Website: lowes
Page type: order-returns
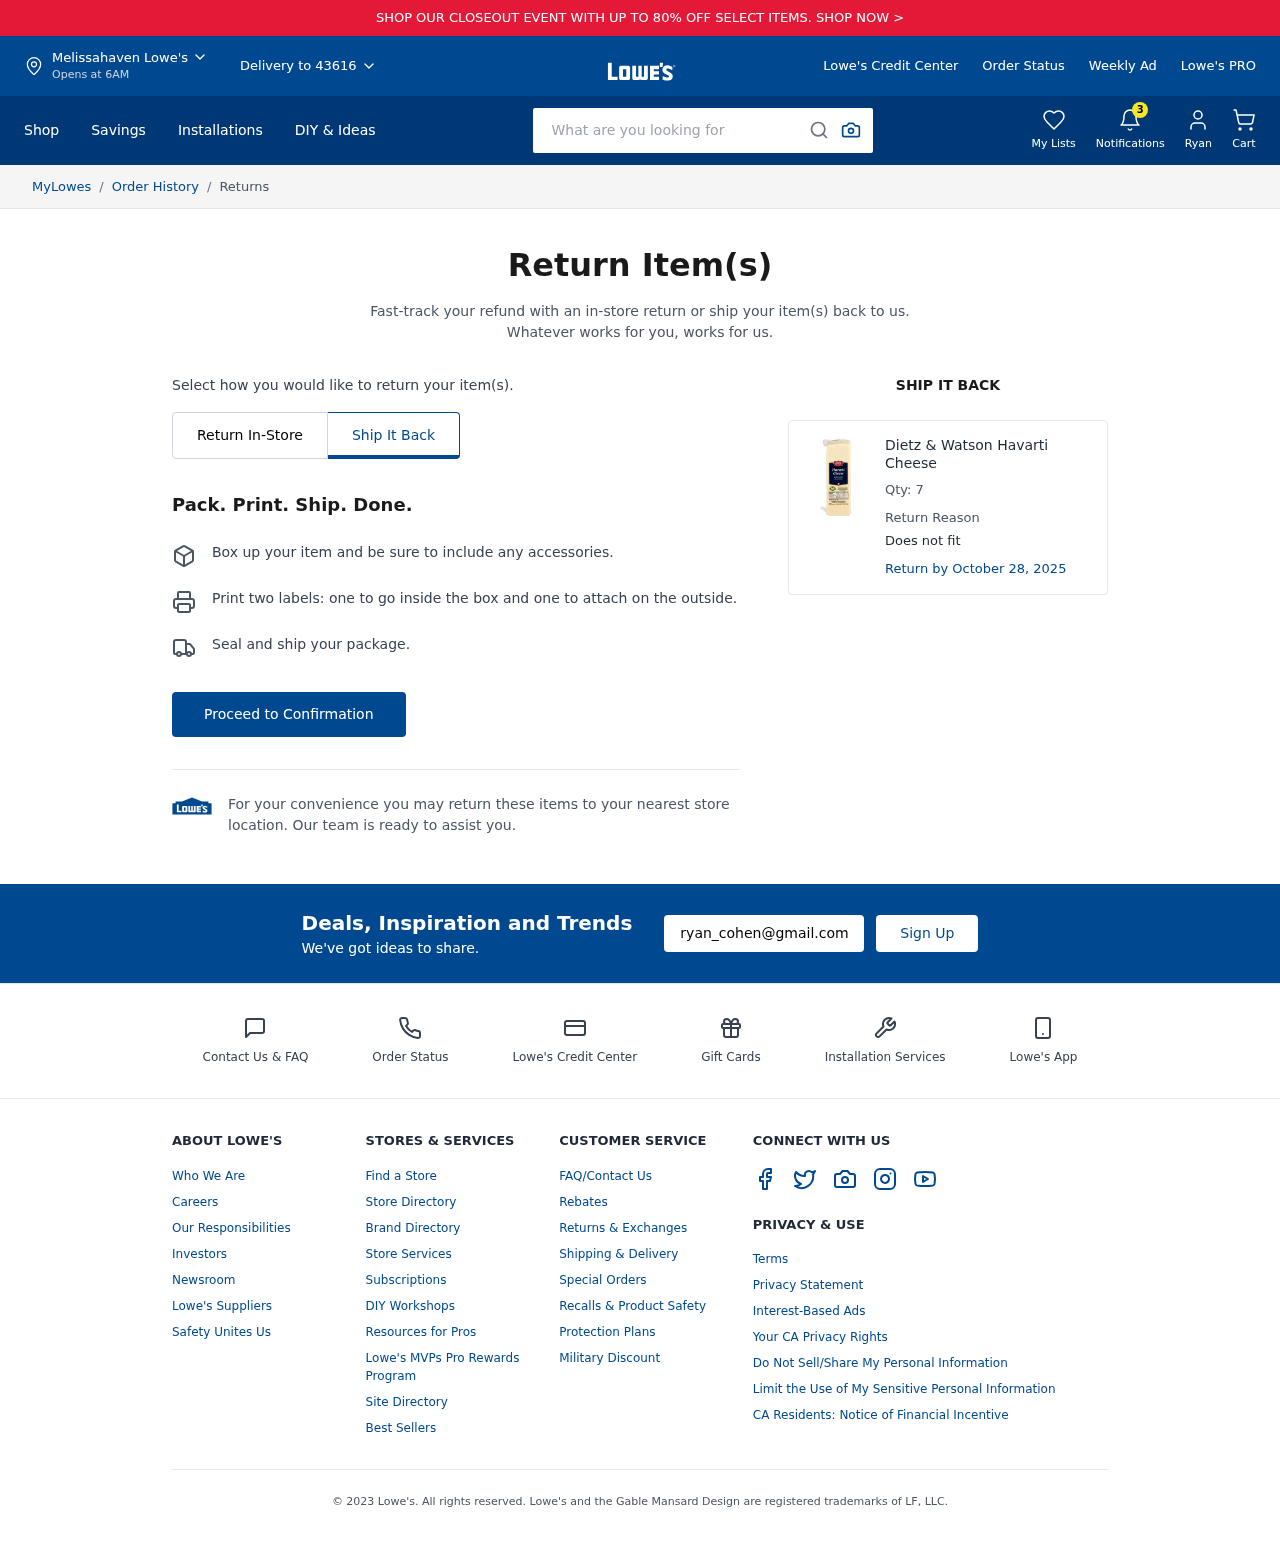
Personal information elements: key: PII_CITY
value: Melissahaven
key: PII_EMAIL
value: ryan_cohen@gmail.com
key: PII_FIRSTNAME
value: Ryan
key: PII_POSTCODE
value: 43616
Product elements: key: PRODUCT1_NAME
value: Dietz & Watson Havarti Cheese
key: PRODUCT1_QUANTITY
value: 7
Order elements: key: ORDER_RETURN_BY_DATE
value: October 28, 2025
Search elements: key: HEADER_SEARCH
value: What are you looking for
Other elements: key: NOTIFICATION_COUNT
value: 3